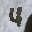
Label: 4